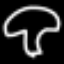
Label: mushroom